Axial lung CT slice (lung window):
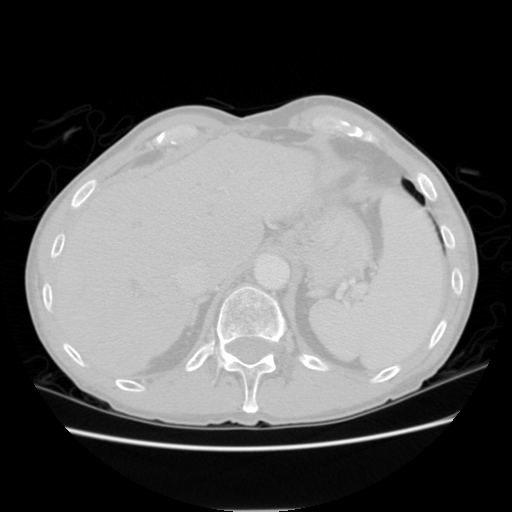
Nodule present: no